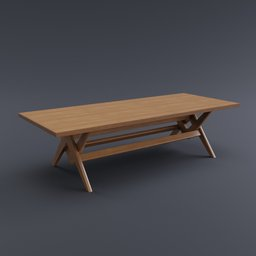
Label: furniture